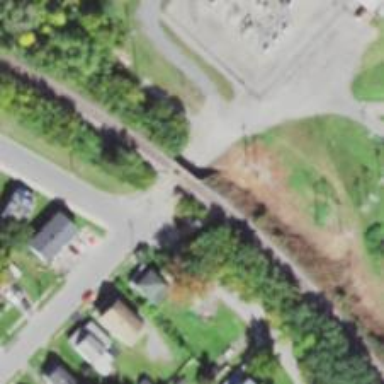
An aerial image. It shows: Bridge over railway line.